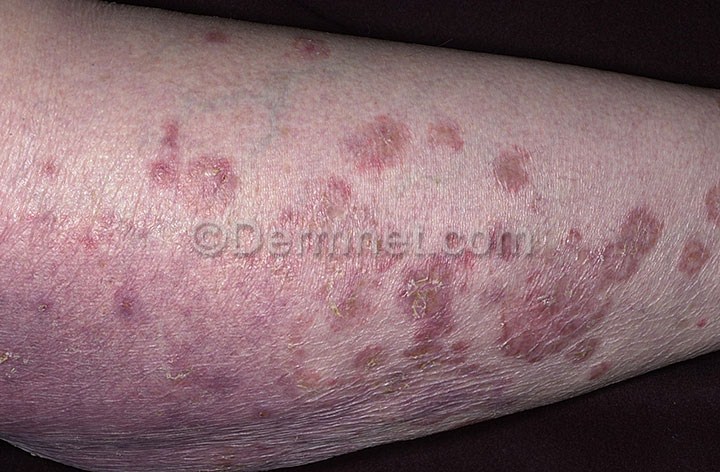
Disease: Tinea Ringworm Candidiasis and other Fungal Infections